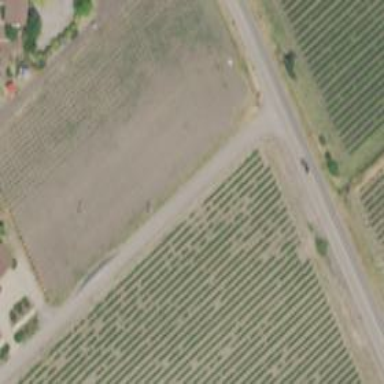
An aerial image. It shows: Vineyard with wine grapes as the crop.